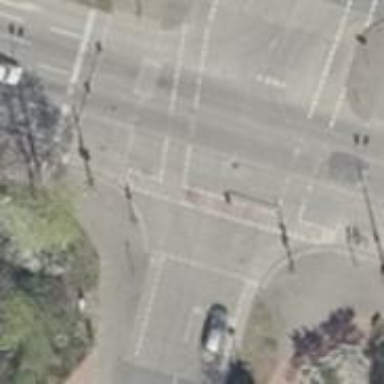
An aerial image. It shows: Crossing with traffic signals.